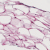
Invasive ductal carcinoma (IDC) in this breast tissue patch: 0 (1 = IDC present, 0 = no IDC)